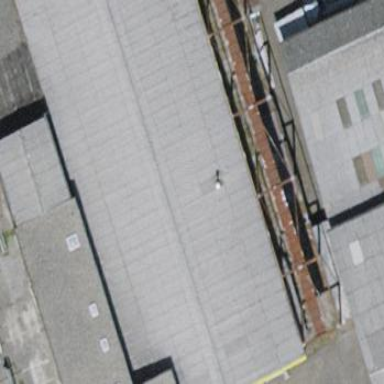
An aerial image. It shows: Industrial building.